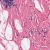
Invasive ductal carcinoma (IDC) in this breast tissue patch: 0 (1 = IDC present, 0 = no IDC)